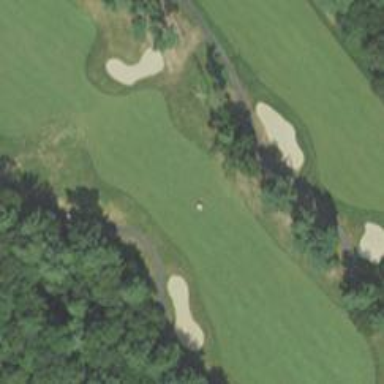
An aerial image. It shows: Golf hole.